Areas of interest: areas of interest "Sport and cultural"
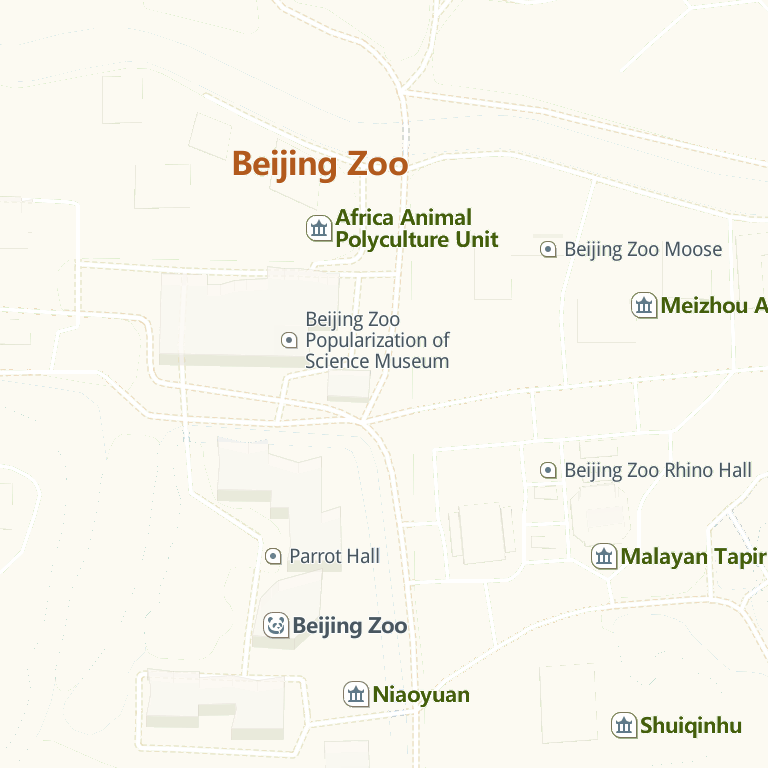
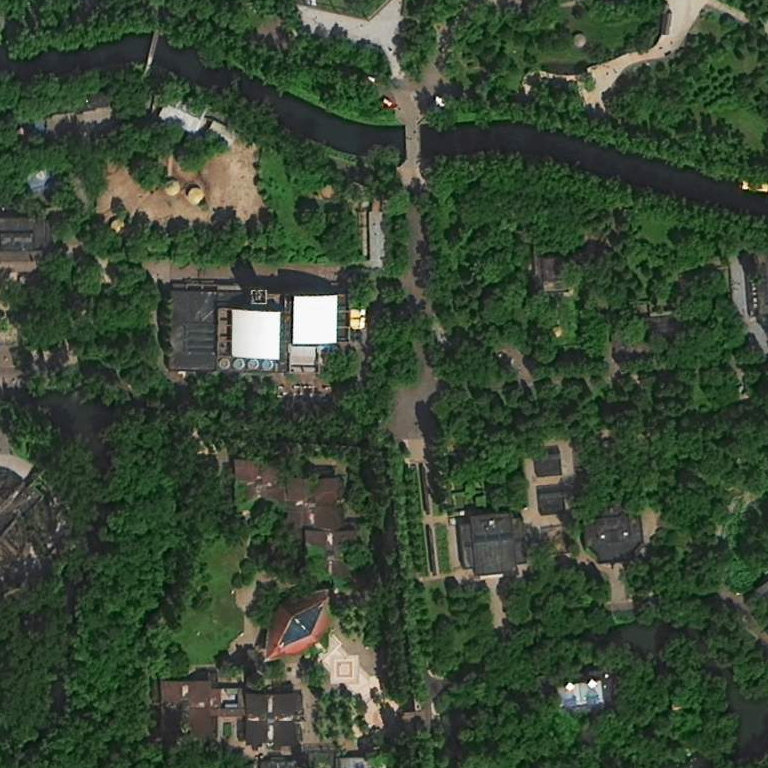